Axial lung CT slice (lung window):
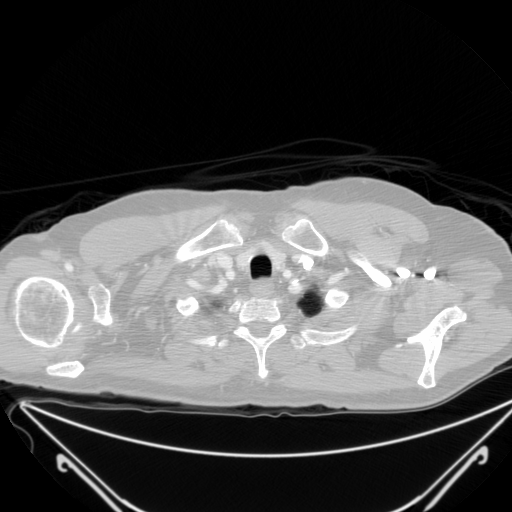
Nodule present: no